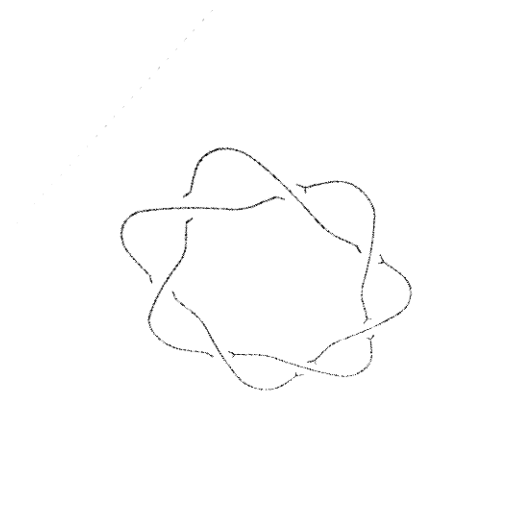
Crossing number: 7